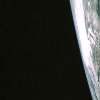
Label: space